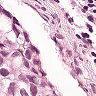
Metastatic tissue present: yes